Interaction volume radius: 10 \u00c5
Interaction volume height: 20 \u00c5
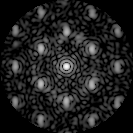
Disorder parameter: 0.4425